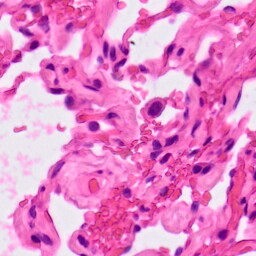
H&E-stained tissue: Lung